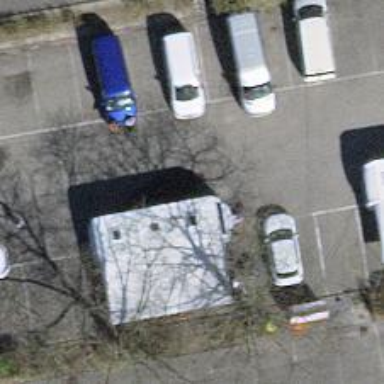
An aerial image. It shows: Caravan site for tourism.